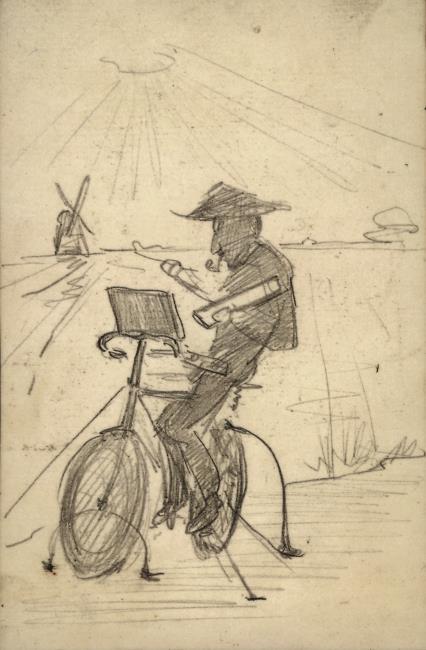
Title: Mondrian on a bike near a mill
Artist: Simon Maris
Earliest date: 1906
Latest date: 1906
Genre: drawing
Iconography: Tobacco
Keywords: artist's portrait, bicycles, artist, hat, pipe, drawing, windmill